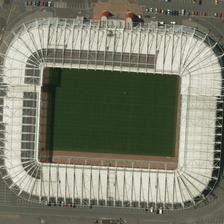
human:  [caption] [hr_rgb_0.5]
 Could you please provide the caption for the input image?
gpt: a parking lot with many cars is near a large stadium .

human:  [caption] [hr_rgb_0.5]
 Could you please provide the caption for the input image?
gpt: a parking lot with many cars is near a large stadium .

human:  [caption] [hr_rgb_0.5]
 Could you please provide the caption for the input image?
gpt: a parking lot with many cars is near a large stadium .

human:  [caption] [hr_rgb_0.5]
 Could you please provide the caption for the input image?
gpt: a parking lot with many cars is near a large stadium .

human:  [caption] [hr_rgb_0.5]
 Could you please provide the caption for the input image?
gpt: a parking lot with many cars is near a large stadium .